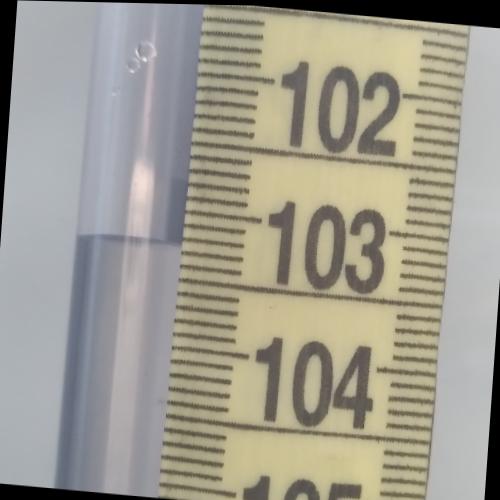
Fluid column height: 103.2 cm